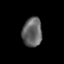
Tissue: lung
Cell type: Epithelial cells
Senescence score: 0.2309
Nuclear area (px): 559
Mean DAPI intensity: 99.889